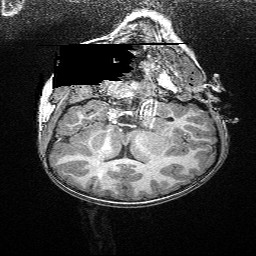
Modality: T1w
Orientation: sagittal